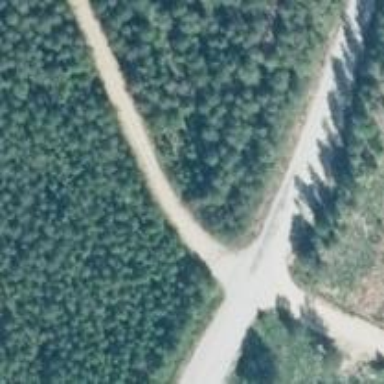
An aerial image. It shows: Simple road.